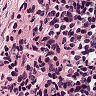
Metastatic tissue present: no